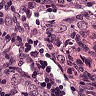
Metastatic tissue present: yes